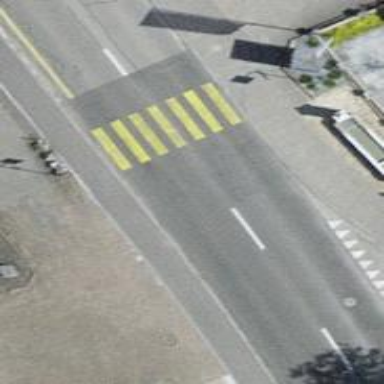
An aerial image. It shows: Uncontrolled zebra crossing on the road.